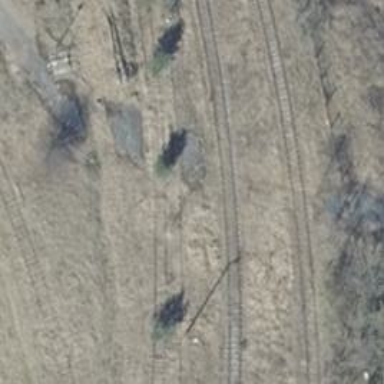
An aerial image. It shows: Abandoned railway yard.